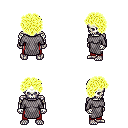
a pixel art fantasy rpg character, male body template, skeleton, chain mail, red pants, gold curly afro hairstyle, four views (front, back, left, right), 2x2 character sprite sheet, small pixel art, hard edges, no anti-aliasing